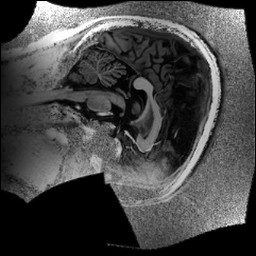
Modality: UNIT1
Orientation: sagittal
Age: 20
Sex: female
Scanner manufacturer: siemens
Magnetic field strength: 6.98 T
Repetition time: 6 s
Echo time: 0.00283 s